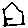
Label: house